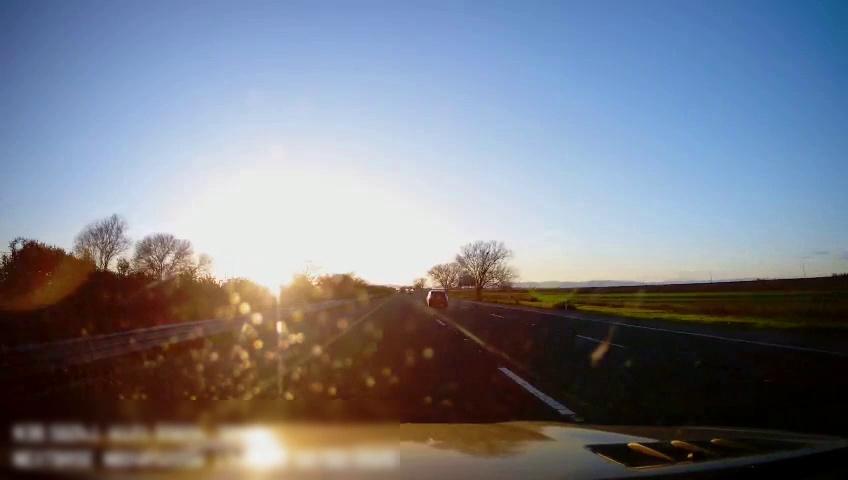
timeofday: Day
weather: Sunny
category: Drivable Space
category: Vehicles | Car
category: Lanes | Alternate Lane
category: Lanes | Current Lane
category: Lanes | Current Lane
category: Lanes | Alternate Lane
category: Traffic | Signs